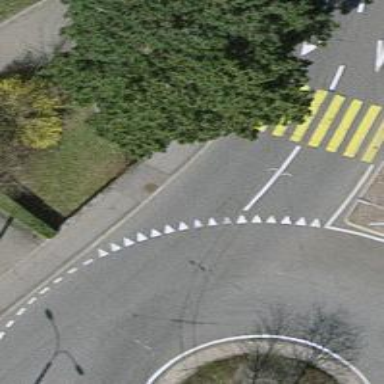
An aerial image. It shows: Secondary asphalt road with separate sidewalks. The road has trolley wires and lane markings.